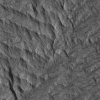
Atmospheric dust classification: not_dusty